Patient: sex M, age 45
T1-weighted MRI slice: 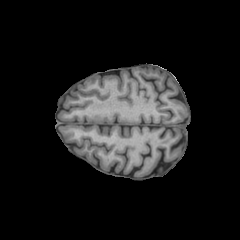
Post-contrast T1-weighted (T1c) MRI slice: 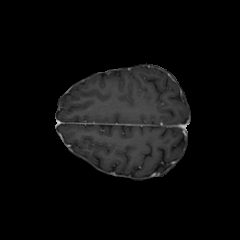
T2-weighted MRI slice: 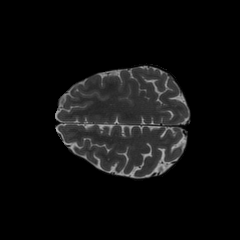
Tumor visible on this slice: no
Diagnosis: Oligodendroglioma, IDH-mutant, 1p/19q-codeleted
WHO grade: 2